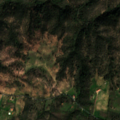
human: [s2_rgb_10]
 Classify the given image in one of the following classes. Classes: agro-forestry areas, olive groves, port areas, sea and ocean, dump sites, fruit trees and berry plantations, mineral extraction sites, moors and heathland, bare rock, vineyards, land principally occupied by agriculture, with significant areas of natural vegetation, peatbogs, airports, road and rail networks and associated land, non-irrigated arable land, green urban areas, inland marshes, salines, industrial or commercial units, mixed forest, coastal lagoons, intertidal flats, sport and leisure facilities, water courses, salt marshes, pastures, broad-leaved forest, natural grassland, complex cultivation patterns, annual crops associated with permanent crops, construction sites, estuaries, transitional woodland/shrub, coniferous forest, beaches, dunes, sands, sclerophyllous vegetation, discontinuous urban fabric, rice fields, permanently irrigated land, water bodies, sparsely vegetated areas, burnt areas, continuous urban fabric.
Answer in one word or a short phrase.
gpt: land principally occupied by agriculture, with significant areas of natural vegetation, broad-leaved forest